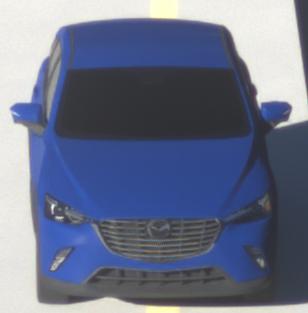
Make: Mazda
Model: CX-3 SKYACTIV-G 120
Detailed model: CX-3 (DK)
Model produced from: 2015/06
Model produced until: 2018/06
Doors: 5
Color: blue
Road condition: dry road
Daytime: sunrise or sunset
Contrast: medium contrast